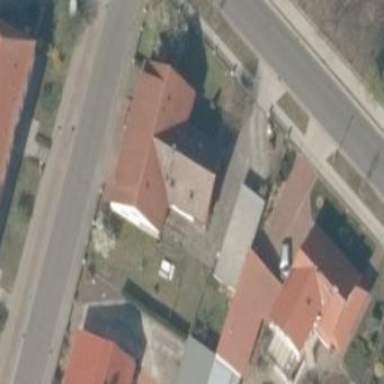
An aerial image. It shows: Gabled roof on residential building.